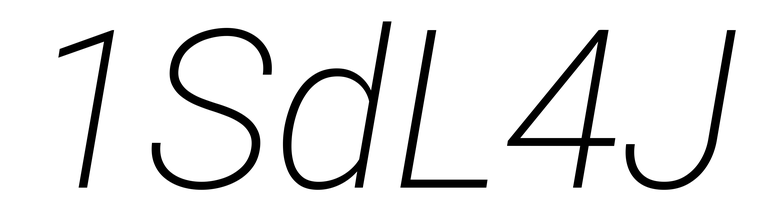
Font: Roboto-Italic_ExtraLight_Italic